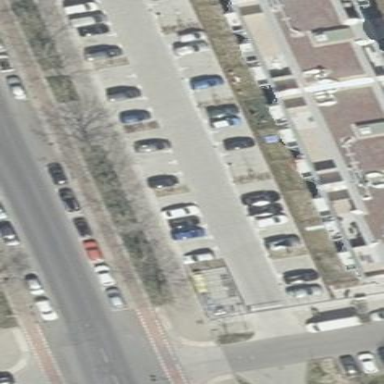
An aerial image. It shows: Street-side parking area.